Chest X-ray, PA view. Patient: 23 years old, sex F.
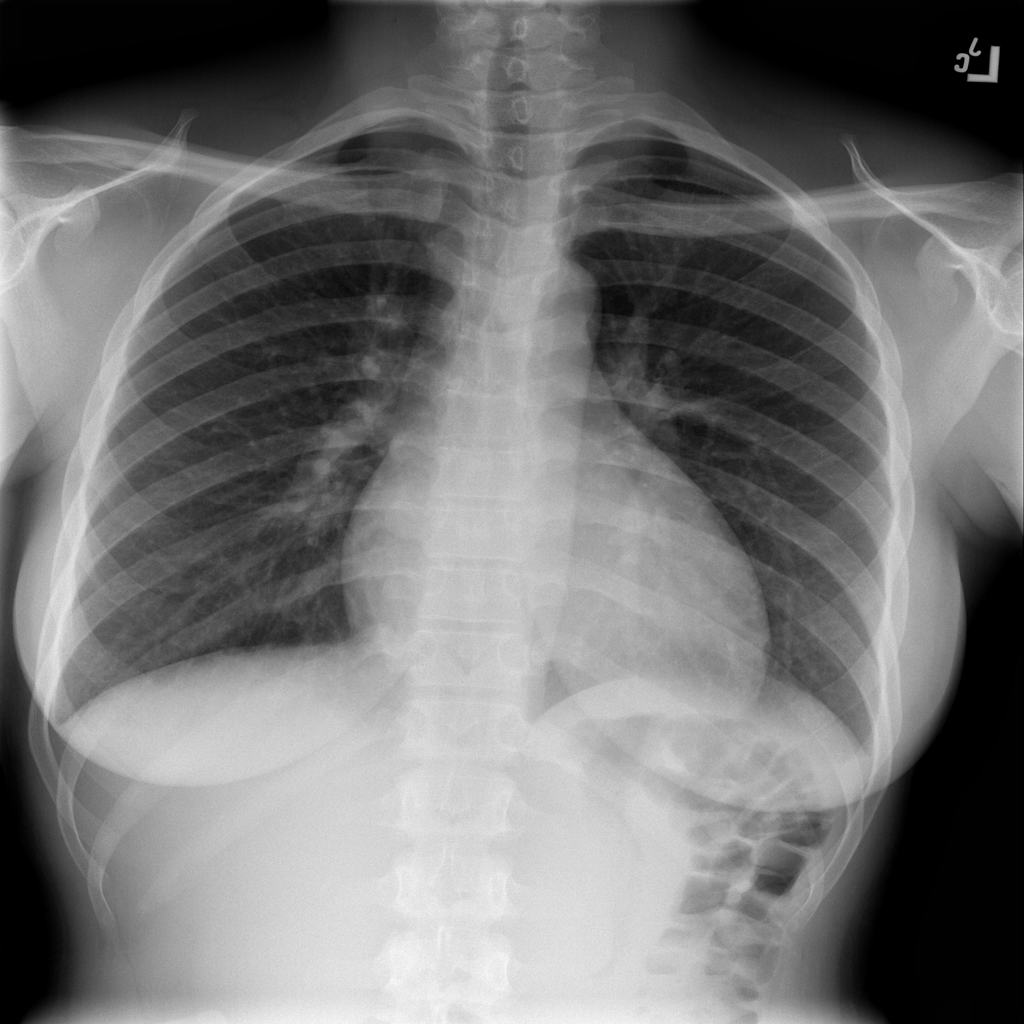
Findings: No Finding